Question: I was doing an exercise and in which you ask us the following: Exercise 06: Read the data corresponding to two tables of 12 numerical elements and mix them in a third of the form: 3 from tables A, 3 from B, others 3 of the A, another 3 of the B, Etc. When making the code (according to me it is fine) I get an error in netbeans (attached a photo) can you tell me what is the reason for my error? I'm still a student. In advance thank you very much for reading (I attach my code and the image of the error).
'''
package ejercicioarreglos_06;
import java.util.Scanner;
public class EjercicioArreglos_06 {
public static void main(String[] args) {
Scanner in = new Scanner(System.in);
int tablaA[] = new int[12];
int tablaB[] = new int[12];
int contador = 0;
boolean eleccion = true;
int contA = 0, contB = 0;
for (int i = 0; i < tablaA.length; i++) {
System.out.print("Ingresa el valor " + (i + 1) + " de la tabla A: ");
tablaA[i] = in.nextInt();
}
for (int j = 0; j < tablaB.length; j++) {
System.out.print("Ingrese el valor " + (j + 1) + " de la tabla B: ");
tablaB[j] = in.nextInt();
}
for (int k = 0; k < tablaB.length + tablaB.length; k++) {
if (eleccion = true) {
System.out.println(tablaA[contA]);
contador++;
contA++;
if (contador > 2) {
eleccion = false;
}
} else {
System.out.print(tablaB[contB]);
contador--;
contB++;
if (contador < 0) {
eleccion = true;
}
}
}
}
}
'''

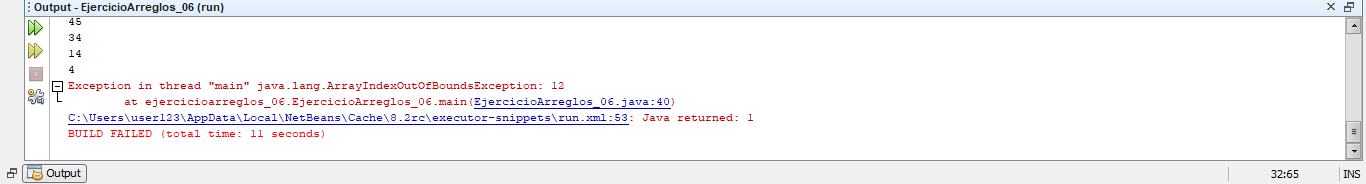
Answer: According to <URL>:
Thrown to indicate that an array has been accessed with an illegal index. The index is either negative or greater than or equal to the size of the array.
It is an exception (error) that happens when we provide an index outside the limits allowed for the access of elements in an array. Remember that Java indexes start at 0 and go up to the number of elements -1.
Note the position of the public class ArrayIndexOutOfBoundsException in the class hierarchy of the Java platform:
-> java.lang.Object
--> java.lang.Throwable
---> java.lang.Exception
----> java.lang.RuntimeException
-----> java.lang.IndexOutOfBoundsException
------> java.lang.ArrayIndexOutOfBoundsException
Here is an example where we try to access an element of an array using an invalid index:
'''
public class Test{
public static void main(String args[]){
// an array of five elements
int[] values = {8, 98, 100, 3, 14};
// we will provide an invalid index
System.out.println(values[5]);
System.exit(0);
}
}
'''
This code compiles normally. However, when we try to run it, we get the following error message:
'''
Exception in thread "main"
java.lang.ArrayIndexOutOfBoundsException: 4
at Study.main(Test.java:7)
'''
The most appropriate way to correct this error is to provide an index value that is really in the allowed range.